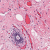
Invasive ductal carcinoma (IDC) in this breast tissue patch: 0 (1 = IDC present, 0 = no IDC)